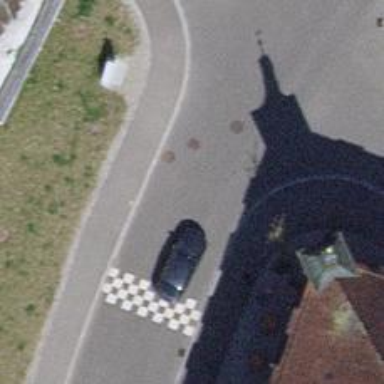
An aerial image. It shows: Unmarked road crossing.